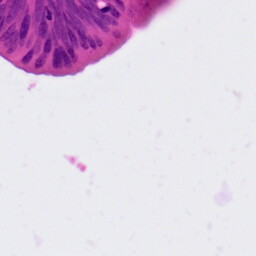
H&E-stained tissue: Colon